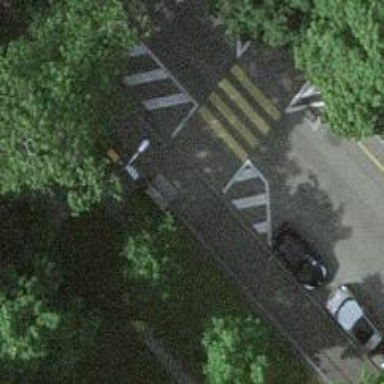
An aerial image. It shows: Kerb serving as barrier.